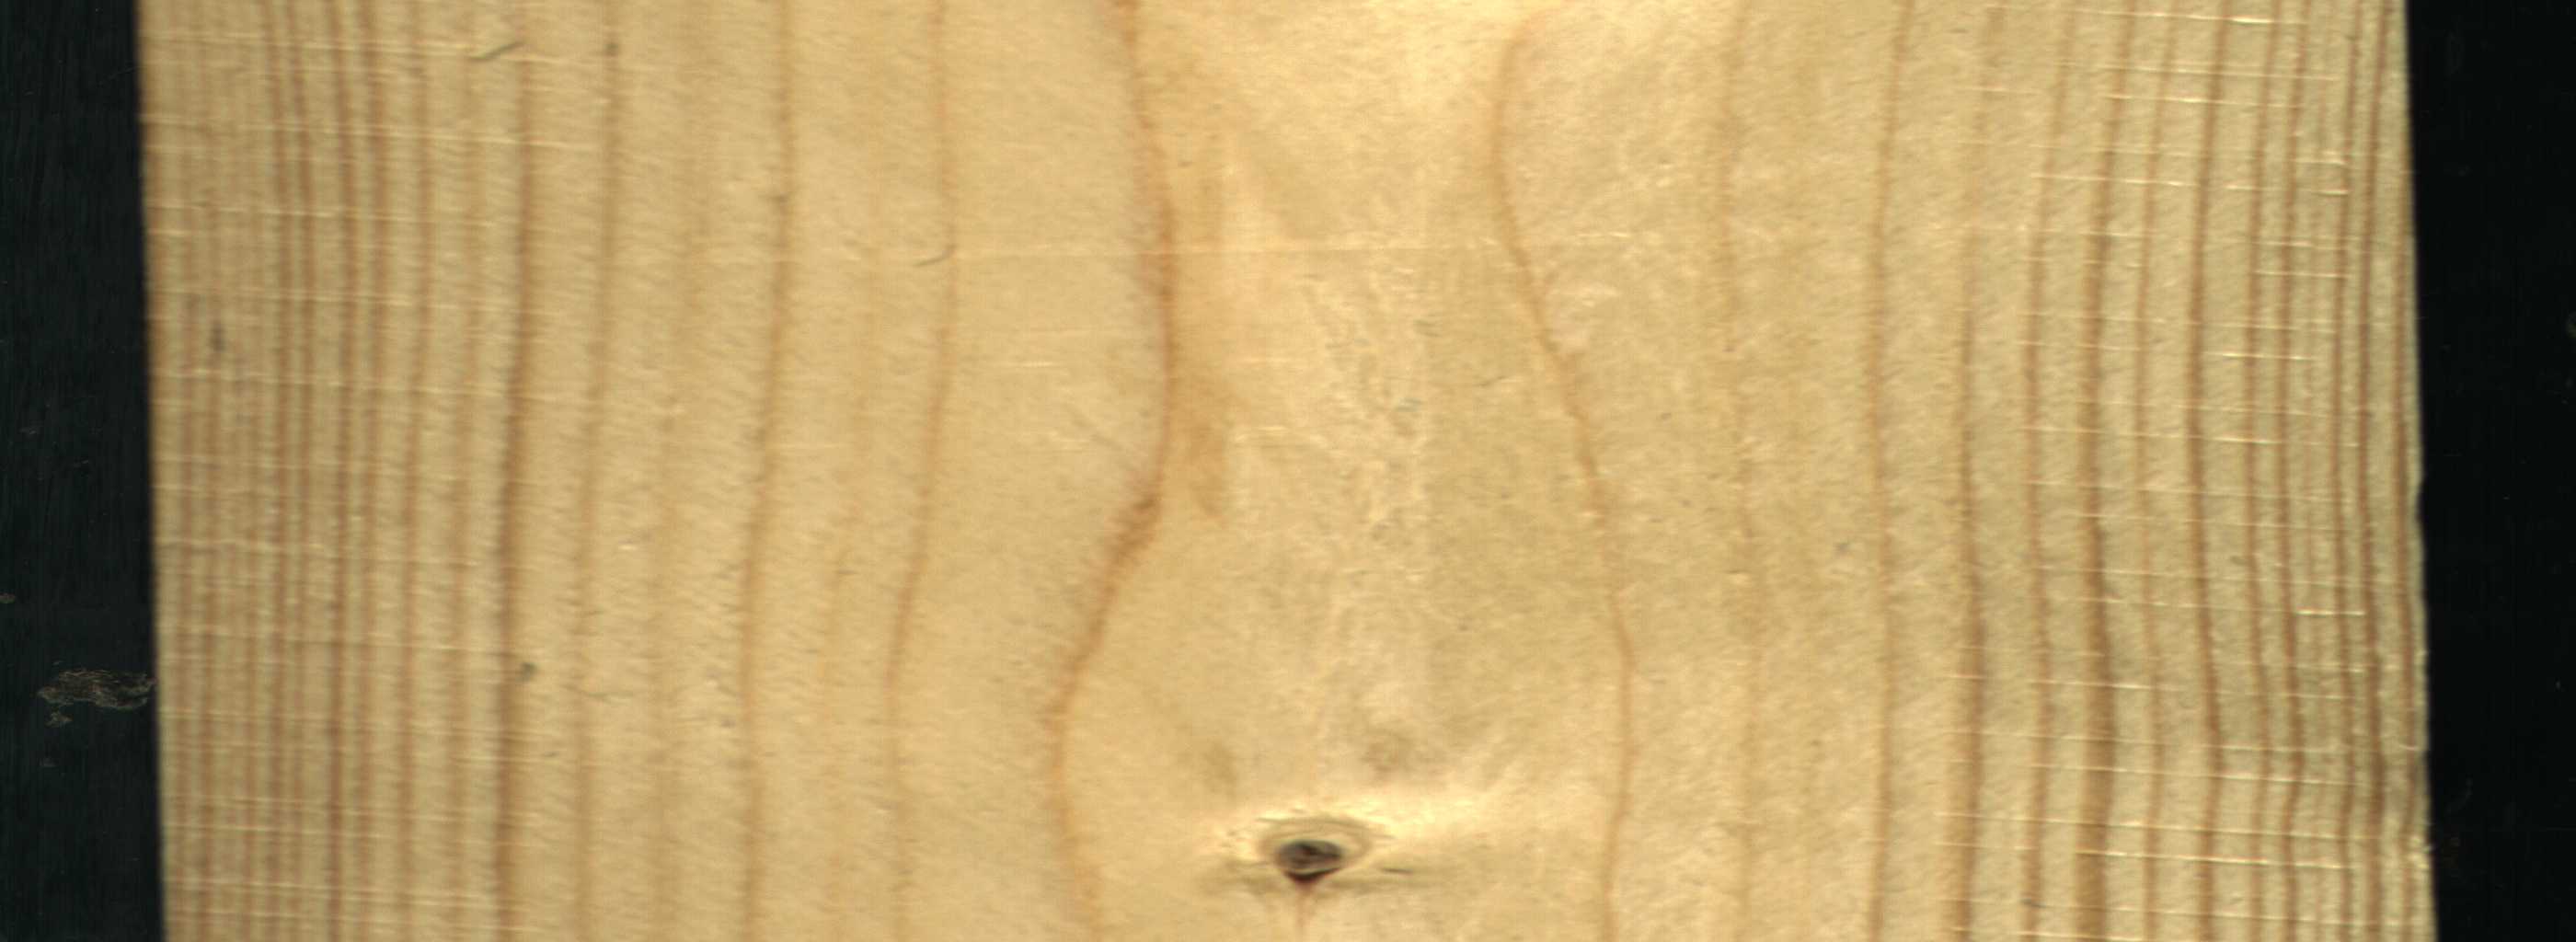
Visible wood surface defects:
Live_Knot